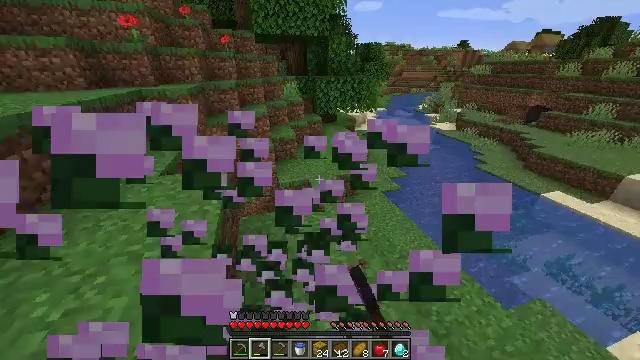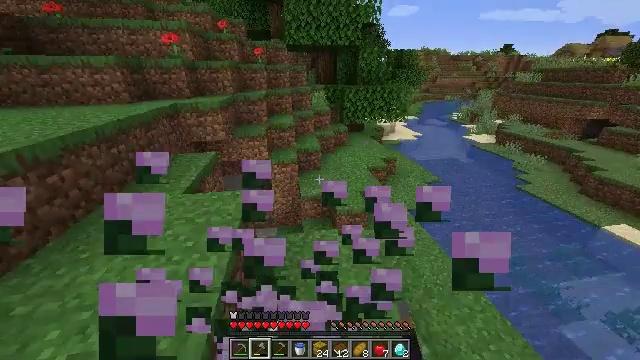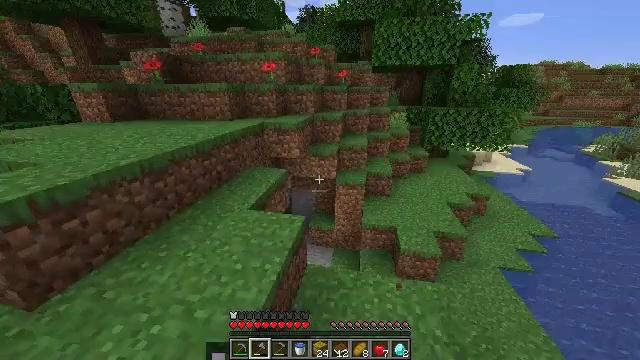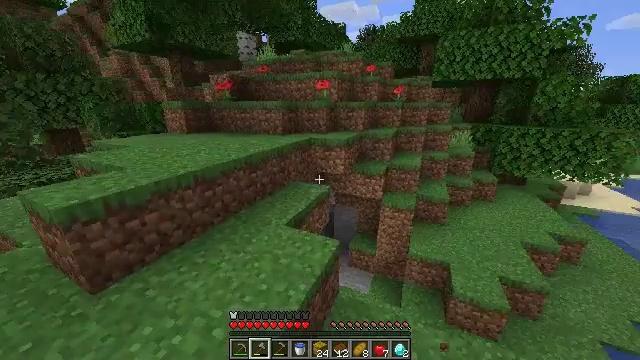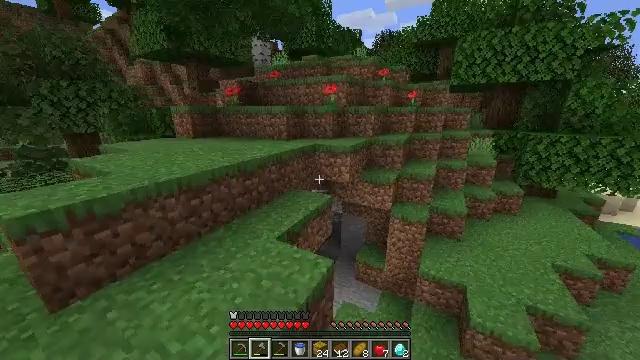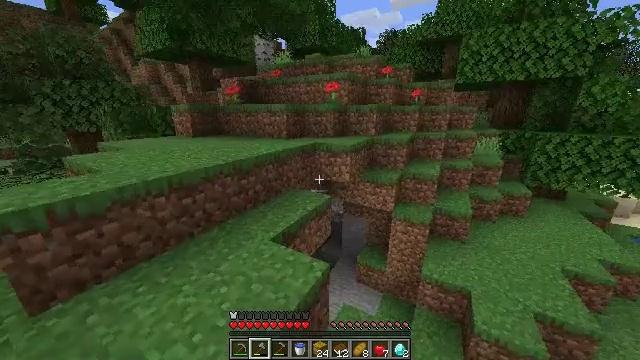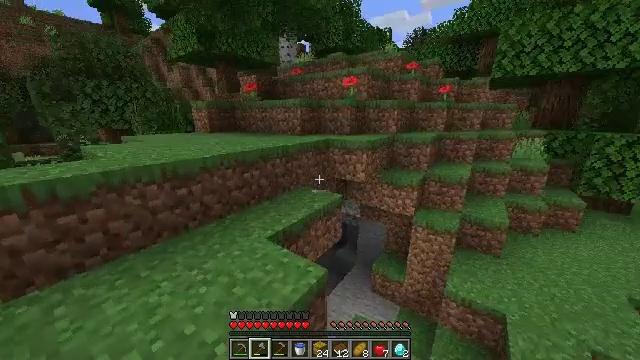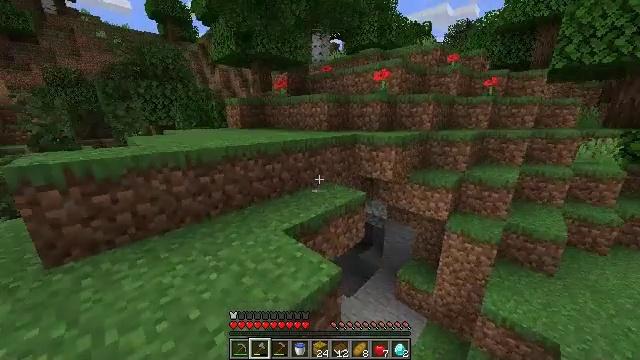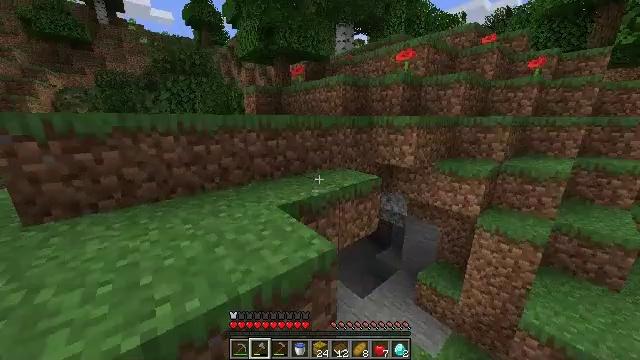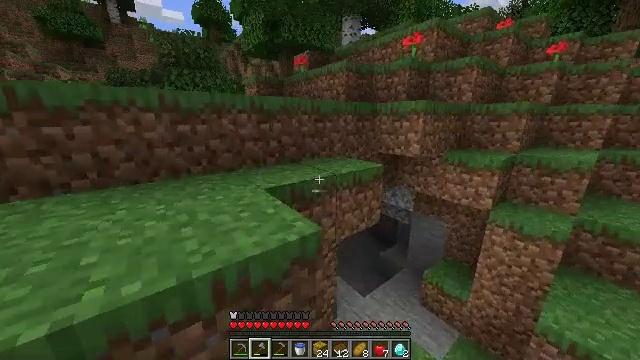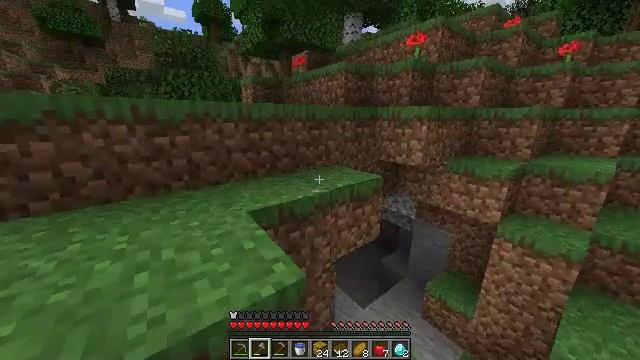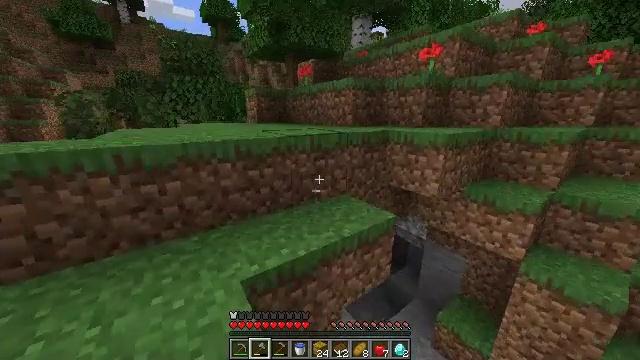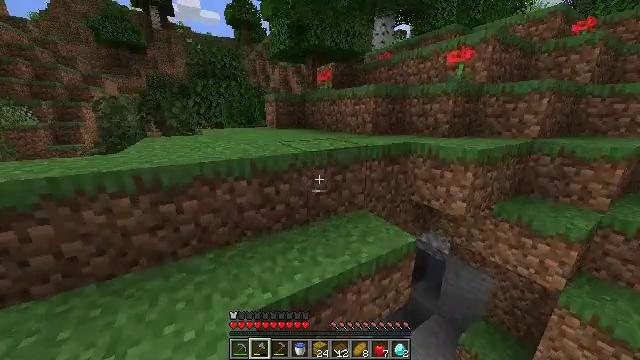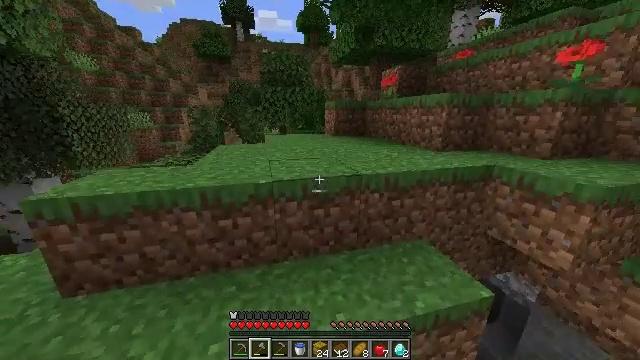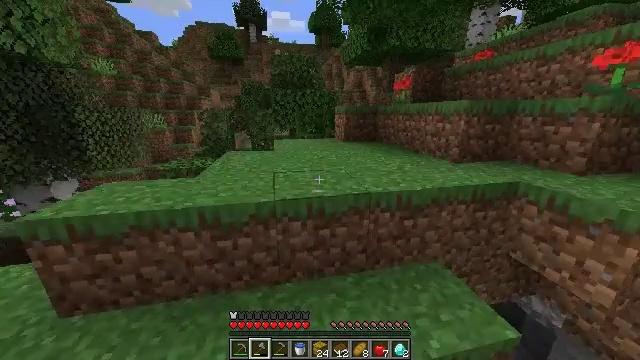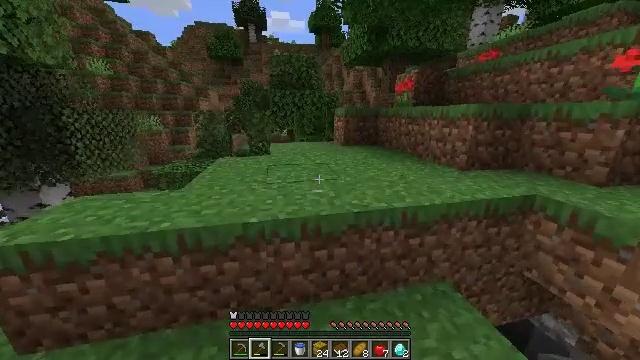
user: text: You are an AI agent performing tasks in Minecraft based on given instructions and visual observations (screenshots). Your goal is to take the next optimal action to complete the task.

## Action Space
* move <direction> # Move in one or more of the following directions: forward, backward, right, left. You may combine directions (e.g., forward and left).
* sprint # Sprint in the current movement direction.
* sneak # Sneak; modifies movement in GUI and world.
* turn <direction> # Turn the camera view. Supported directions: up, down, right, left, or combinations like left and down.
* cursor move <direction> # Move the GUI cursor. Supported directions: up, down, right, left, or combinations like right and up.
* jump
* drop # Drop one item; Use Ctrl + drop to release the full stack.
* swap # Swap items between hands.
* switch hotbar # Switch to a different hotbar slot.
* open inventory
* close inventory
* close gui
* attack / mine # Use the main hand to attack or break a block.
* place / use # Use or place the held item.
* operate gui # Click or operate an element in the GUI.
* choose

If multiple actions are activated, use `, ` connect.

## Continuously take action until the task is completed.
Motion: motion action
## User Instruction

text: Collect the poppy by clicking on it.
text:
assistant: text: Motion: move forward, sprint, turn left and up, jump
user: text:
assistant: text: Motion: move forward, sprint, turn left and up, jump
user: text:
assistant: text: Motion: move forward, sprint, turn left and up, jump
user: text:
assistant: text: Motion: move forward, sprint, turn left and up, jump
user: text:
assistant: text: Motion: move forward, sprint, turn left, jump
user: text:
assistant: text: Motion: move forward, sprint, turn left and up, jump
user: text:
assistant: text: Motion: move forward and move left, sprint, turn left, jump
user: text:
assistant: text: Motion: move forward and move left, sprint, turn left, jump
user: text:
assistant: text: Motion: move forward and move left, sprint, turn left, jump
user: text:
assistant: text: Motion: move forward and move left, sprint, jump
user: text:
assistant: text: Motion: move forward and move left, sprint, turn left, jump
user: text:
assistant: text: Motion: move forward and move left, sprint, turn left, jump
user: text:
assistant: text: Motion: move forward and move left, sprint, turn left, jump
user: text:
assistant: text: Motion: move forward and move left, sprint, turn left, jump
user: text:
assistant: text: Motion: move forward and move left, sprint, jump
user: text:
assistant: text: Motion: move forward and move left, sprint, jump
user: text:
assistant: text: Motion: move forward and move left, sprint, turn right, jump
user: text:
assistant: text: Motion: move forward and move left, sprint, turn right, jump
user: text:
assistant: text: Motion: move forward and move left, sprint, turn right, jump
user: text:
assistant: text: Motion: move forward, sprint, turn right, jump
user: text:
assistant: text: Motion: move forward, sprint, turn right, jump
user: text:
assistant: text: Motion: move forward, sprint, turn right, jump
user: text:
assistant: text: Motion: move forward, sprint, turn right, jump
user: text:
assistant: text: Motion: move forward, sprint, turn right and up, jump
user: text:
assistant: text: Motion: move forward, sprint, jump
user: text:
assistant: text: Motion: move forward, sprint, jump
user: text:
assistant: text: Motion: move forward, sprint, turn up, jump
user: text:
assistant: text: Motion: move forward, sprint, turn left and up, jump
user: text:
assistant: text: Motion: move forward, sprint, turn left, jump
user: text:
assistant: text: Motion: move forward, sprint, turn left, jump